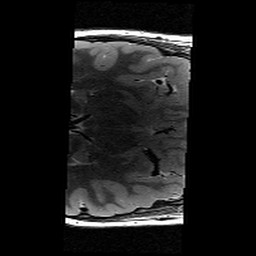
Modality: T2w
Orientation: axial
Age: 10
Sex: male
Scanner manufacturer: siemens
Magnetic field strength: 3 T
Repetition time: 9.23 s
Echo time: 0.067 s